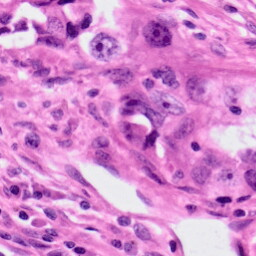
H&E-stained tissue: Lung